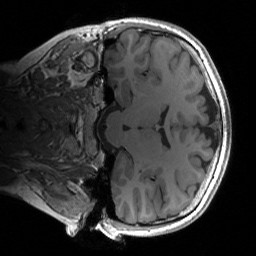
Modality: T1w
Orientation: coronal
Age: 23
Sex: female
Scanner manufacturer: siemens
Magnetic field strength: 3 T
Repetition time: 1.9 s
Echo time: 0.00252 s